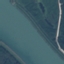
Land use / land cover: River